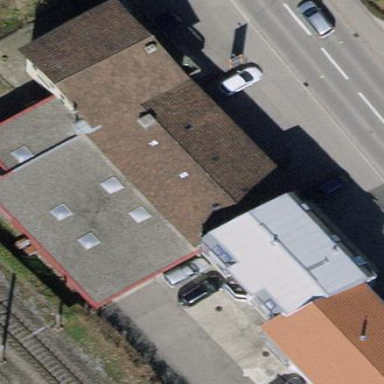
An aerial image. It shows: Industrial building.